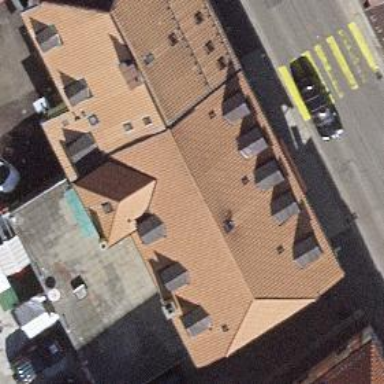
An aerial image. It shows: Restaurant.